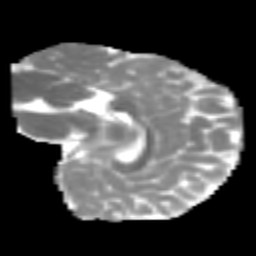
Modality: MD
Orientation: sagittal
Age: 6
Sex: male
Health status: healthy